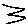
Label: zigzag